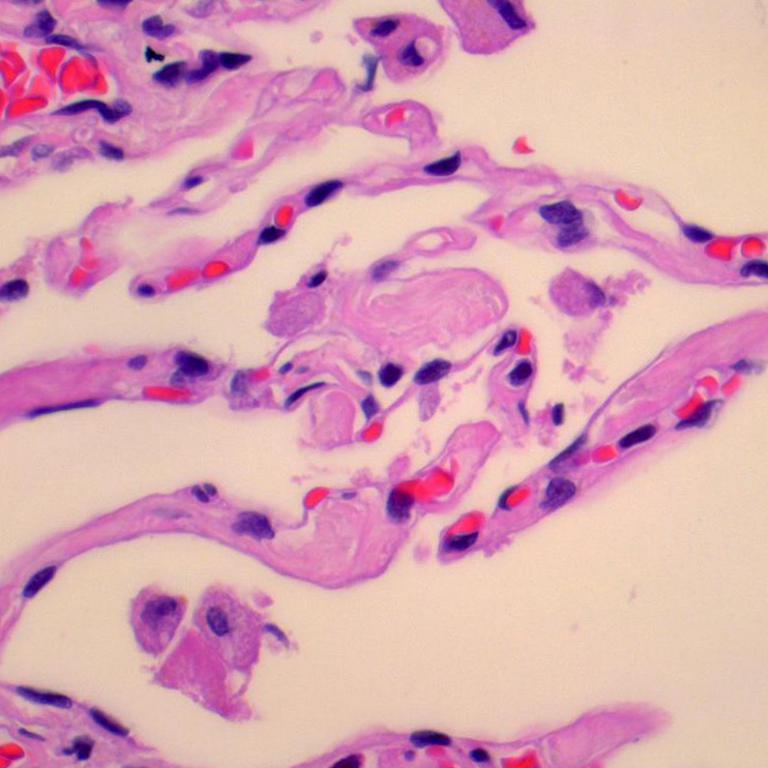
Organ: lung
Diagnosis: benign